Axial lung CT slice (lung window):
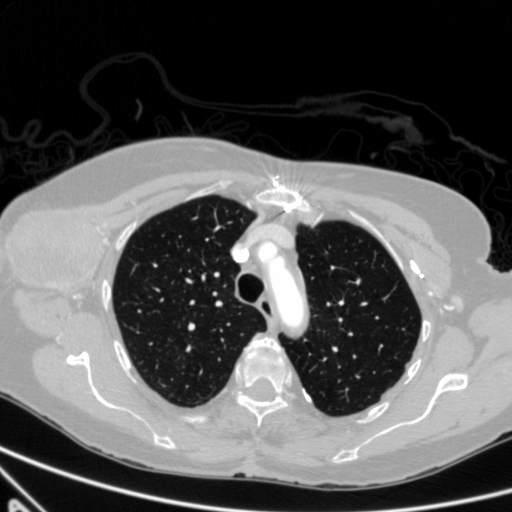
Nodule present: no